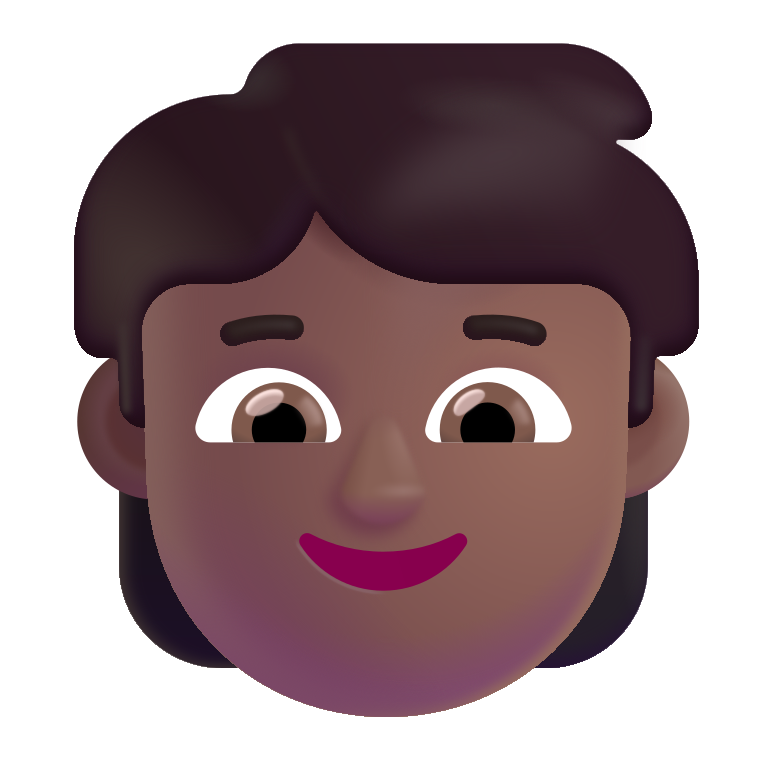
child color  dark